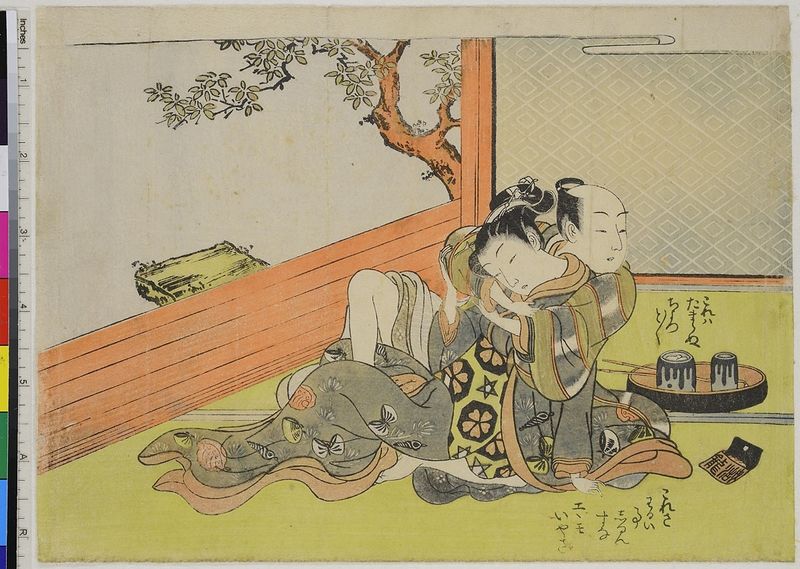
Künstler: Isoda Kory&#x16B;sai
Standort: Hamburg
Institution: Museum für Kunst und Gewerbe Hamburg
Schlagwörter: holzschnitt, sex, druckgraphik, druckgrafik, liebespaar, liebende, zeit, farbholzschnitt, geschlechtsverkehr, edo, koitus, reproduktionen, druckerzeugnisse, shunga